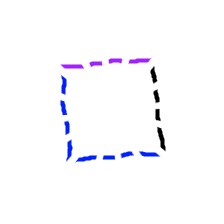
Shape: square